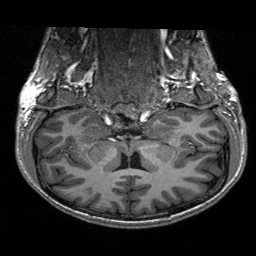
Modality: T1w
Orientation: sagittal
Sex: male
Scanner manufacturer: siemens
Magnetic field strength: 3 T
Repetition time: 2.3 s
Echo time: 0.00197 s